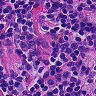
Metastatic tissue present: no